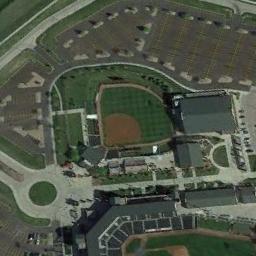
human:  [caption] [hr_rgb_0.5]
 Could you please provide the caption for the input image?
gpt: There is a baseball diamond between an open place and many buildings .

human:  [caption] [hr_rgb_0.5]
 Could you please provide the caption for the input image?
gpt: There is a baseball diamond in the grass surrounded by the houses, The parking lot and roads .

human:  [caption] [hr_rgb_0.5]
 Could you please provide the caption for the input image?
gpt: A baseball diamond next to some open areas and some buildings beside .

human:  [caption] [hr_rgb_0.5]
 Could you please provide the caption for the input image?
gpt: There is a railway near the baseball field .

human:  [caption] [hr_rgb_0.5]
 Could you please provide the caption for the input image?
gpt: A round grass is beside the baseball diamond .